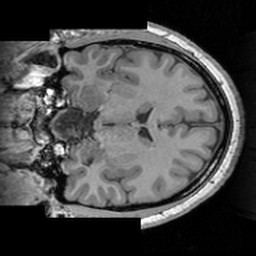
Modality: T1w
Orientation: coronal
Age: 28
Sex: female
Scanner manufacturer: siemens
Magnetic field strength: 3 T
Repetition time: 1.63 s
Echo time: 0.00311 s